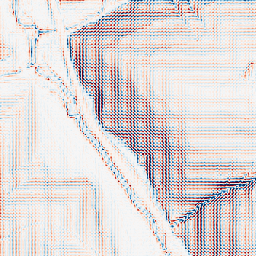
Category: wavelet
Decomposition family: wavelet_dwt
Decomposition parameters: wavelet: haar
level: 2
Upsampling method: sinc_hamming
Upsampling parameters: scale: 4
kernel_size: 4
Upsampling scale: 4